Question: I have been doing some research on Binary trees, and the array list representation. I am struggling to understand that the worst case space complexity is O(2^n). Specifically, the book states, the space usage is O(N) (N = array size), which is O(2^n) in the worst case . I would have thought it would have been 2n in the worst case as each node has two children (indexes) not O(2^n), where n = no. of elements.
an example, if I had a binary tree with 7 nodes, then the space would be 2n = 14 not 2^n = 128.

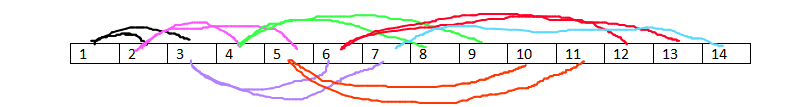
Answer: This is Heap implementation on an array. Where
'''
A[1..n]
left_child(i) = A[2*i]
right_child(i) = A[2*i+1]
parent(i) = A[floor(i/2)]
'''
Now, come to space. Think intuitively,
when you insert first element n=1, location=A[1], similarly,
'''
n=2 @A[2] left_child(1)
n=3 @A[3] right_child(1)
n=4 @A[4] left_child(2)
n=5 @A[5] right_child(2)
'''
You see, n element will go into 'A[n]'. So space complexity is 'O(n)'.
When you code you just plug-in the element to be inserted in the end say at 'A[n+1]', and say that it's a child of 'floor((n+1)/2)'.
Refer: <URL>
---
Heap is a , so total number of elements in the tree would be '2h-1 < n <= 2h+1-1' and this is what the length of array you will need. Refer: <URL>